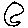
Label: moon